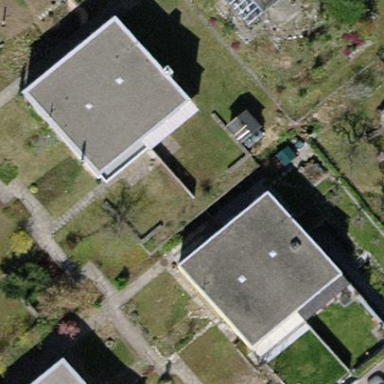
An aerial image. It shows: Semi-detached house with flat roof.